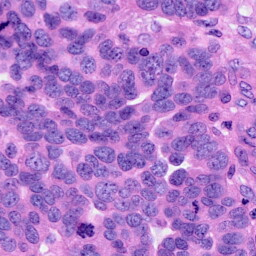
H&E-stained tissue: Ovarian